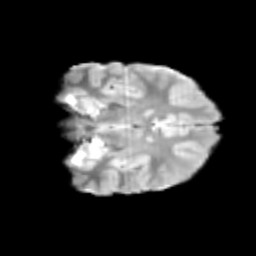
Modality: T2w
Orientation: coronal
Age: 11
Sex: male
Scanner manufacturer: siemens
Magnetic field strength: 3 T
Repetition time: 3.8 s
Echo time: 0.07 s